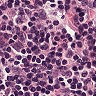
Metastatic tissue present: no